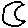
Label: moon